Question: I have customized a combobox to show line types, in the selection list, but the button just show a text. How can i draw the selected line type in the button.
'''
ComboBox<String> cmb = new ComboBox<String>();
cmb.getItems().addAll("-fx-stroke-dash-array: 12 2 4 2;", "-fx-stroke-dash-array: 2 2;");
cmb.setCellFactory(new Callback<ListView<String>, ListCell<String>>()
{
@Override public ListCell<String> call(ListView<String> p)
{
return new ListCell<String>()
{
private final Group group;
private final Line line;
{
setContentDisplay(ContentDisplay.GRAPHIC_ONLY);
group = new Group();
group.getChildren().add(new Rectangle(100, 30, Color.WHITE));
line = new Line(0, 15, 100, 15);
group.getChildren().add(line);
}
@Override protected void updateItem(String style, boolean empty)
{
super.updateItem(style, empty);
if(style != null && !empty)
{
line.setStyle(style);
setGraphic(group);
}
}
};
}
});
'''
Here is how it renders:

I want to display the selected line sample, instead of the style text "-fx-stroke...", how can i fix that?
In the selection list there is always an extra space at the left of the line, is possible to get rid of this space?
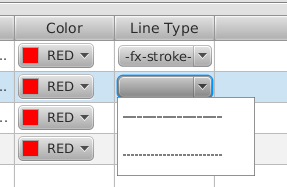
Answer: JavaFX works differently from Swing in that it caches the Nodes created by your CellFactory and only updates them accordingly rather than using them for rendering and throwing them away (which is why you have to implement updateItem). The JFX classes will use one node (or 'cell') as the so-called button cell, which is the one just displaying text for you. Basically, you have to invoke 'cmd.setButtonCell(myCellFactory.call(null));'. This will install one of your custom cells as the button cell, and the combo box will automatically update it with the appropriate value.